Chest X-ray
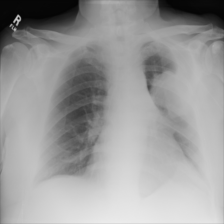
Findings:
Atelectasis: negative
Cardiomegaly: negative
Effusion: negative
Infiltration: negative
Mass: negative
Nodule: negative
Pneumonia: negative
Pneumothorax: negative
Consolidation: negative
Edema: negative
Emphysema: negative
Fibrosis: negative
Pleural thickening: negative
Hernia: negative